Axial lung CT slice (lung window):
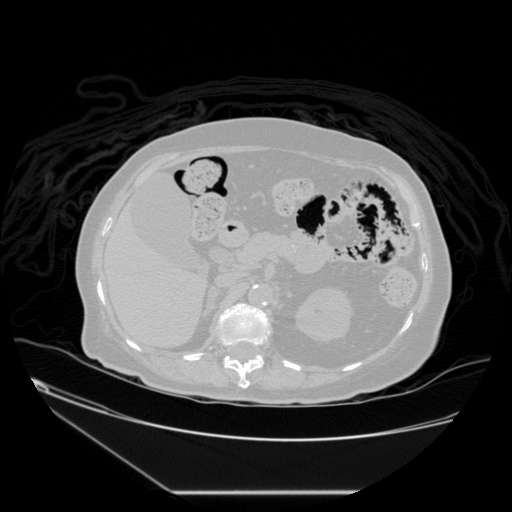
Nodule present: no